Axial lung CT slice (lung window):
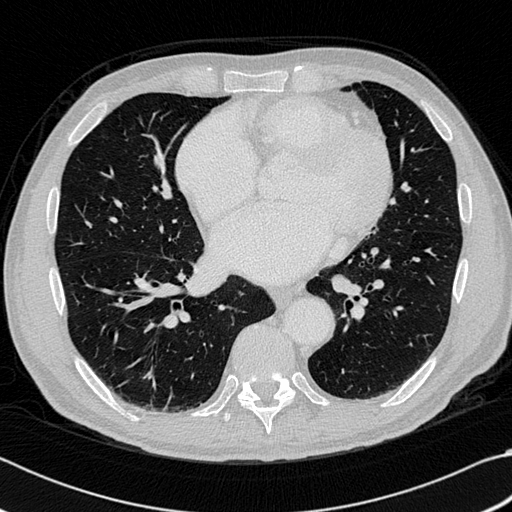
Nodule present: no